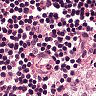
Metastatic tissue present: no